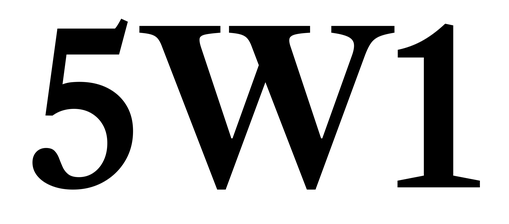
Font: LibreCaslonText_SemiBold